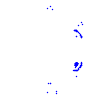
Particle: proton